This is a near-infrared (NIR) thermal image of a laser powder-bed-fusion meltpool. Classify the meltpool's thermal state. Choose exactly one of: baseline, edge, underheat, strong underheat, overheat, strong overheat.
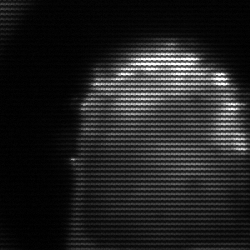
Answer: strong underheat